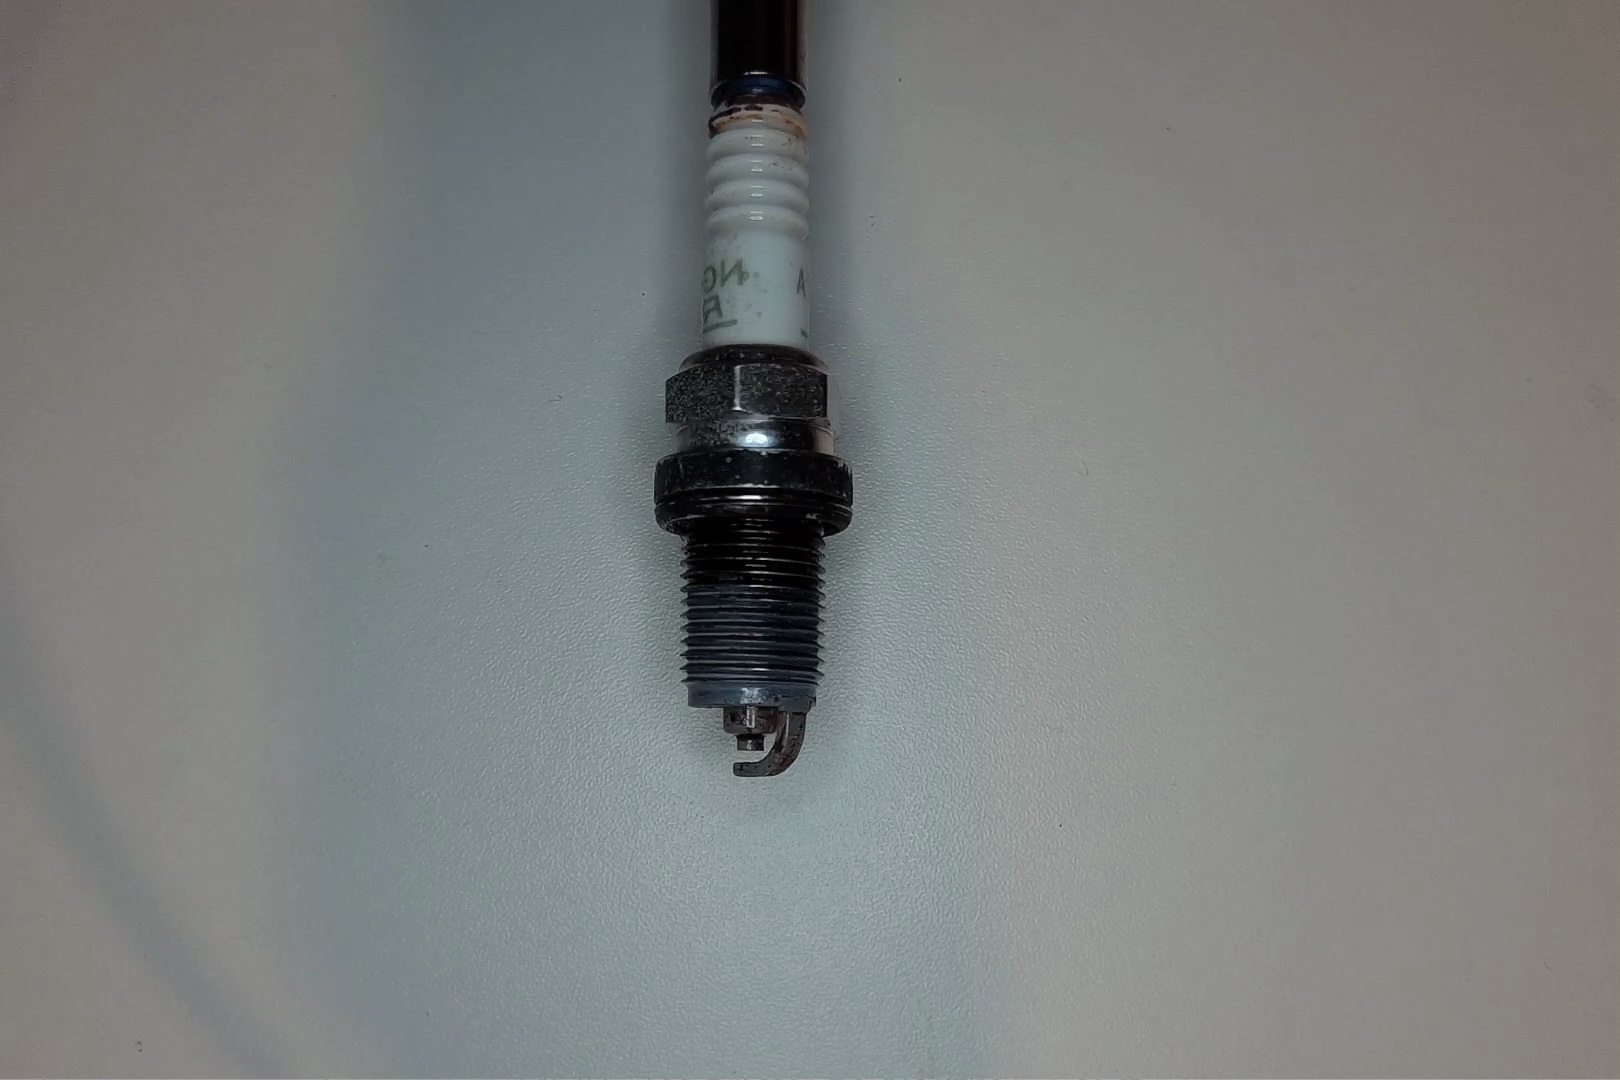
Label: anomaly